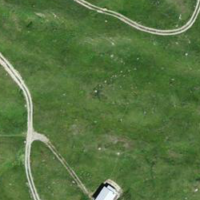
EUNIS habitat code: 26
Species observed at this site:
Chamaenerion angustifolium